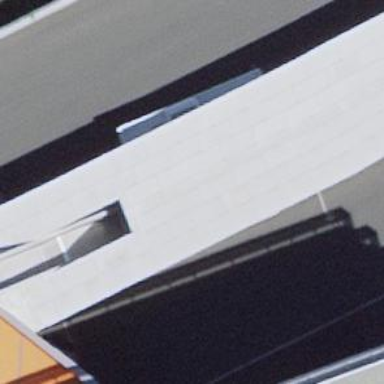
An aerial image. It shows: Bus stop with shelter. It is platform for public transport.